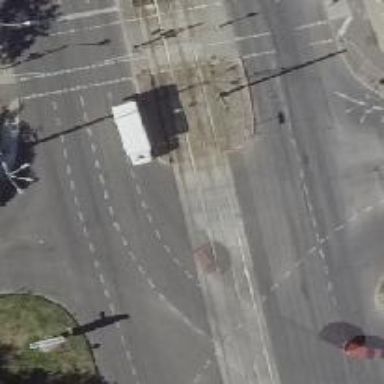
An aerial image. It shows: Tram level crossing on railway.